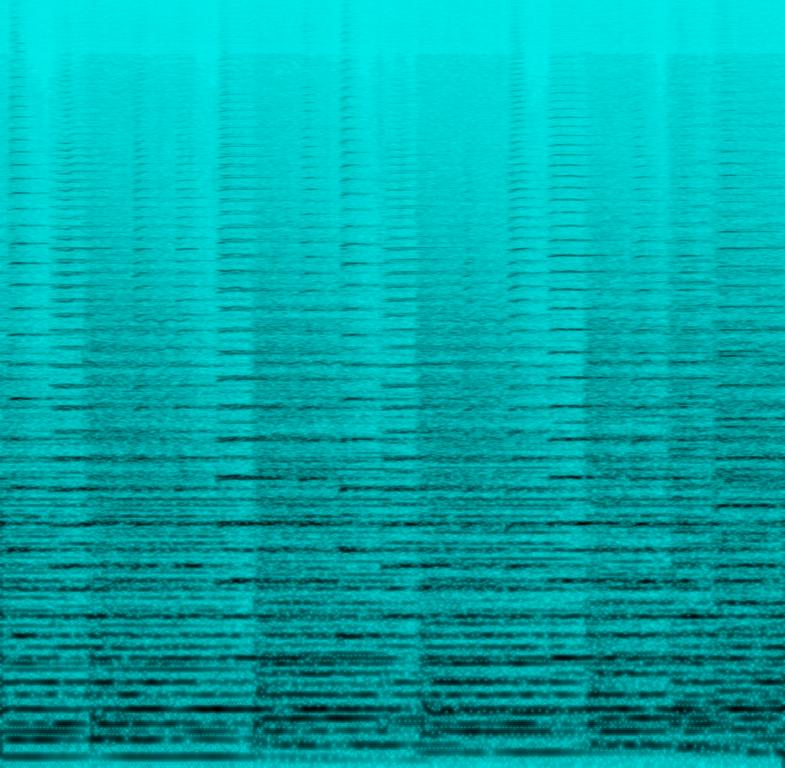
This orchestral song features the main melody played by trumpets. The brass section plays a repetitive melody and the chords behind the melody change. This is backed by the string section. Cellos and violas are playing the bass notes. This is an instrumental song with no voices. The song has a victorious mood. This song can be played when there is a grand entrance of a King into his castle.